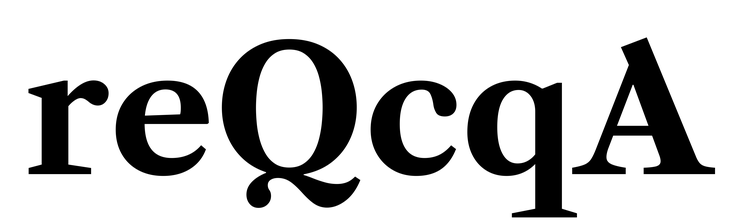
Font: LibreCaslonText_Bold